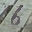
Label: 6